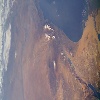
Label: land